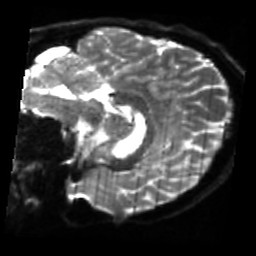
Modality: sbref
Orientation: sagittal
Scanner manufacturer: siemens
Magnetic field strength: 3 T
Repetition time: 4 s
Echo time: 0.0594 s